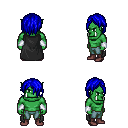
a pixel art fantasy rpg character, male body template, orc, green skin, black cape, teal pants, blue bangs hairstyle, white cloth bracers, maroon shoes, four views (front, back, left, right), 2x2 character sprite sheet, small pixel art, hard edges, no anti-aliasing